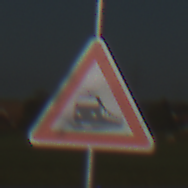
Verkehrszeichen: Bahnuebergang
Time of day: MorningAfternoon
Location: Outdoor (Nature)
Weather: Clear
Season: NotSpecified
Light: Natural